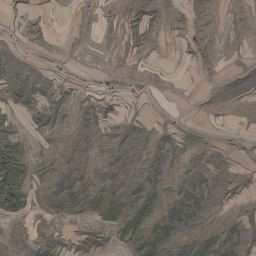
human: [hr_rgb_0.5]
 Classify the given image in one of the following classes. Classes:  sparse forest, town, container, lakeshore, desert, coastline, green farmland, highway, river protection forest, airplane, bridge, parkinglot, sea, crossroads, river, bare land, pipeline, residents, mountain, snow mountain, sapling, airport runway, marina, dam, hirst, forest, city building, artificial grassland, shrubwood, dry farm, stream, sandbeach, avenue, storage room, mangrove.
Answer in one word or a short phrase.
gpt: mountain